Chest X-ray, AP view. Patient: 63 years old, sex M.
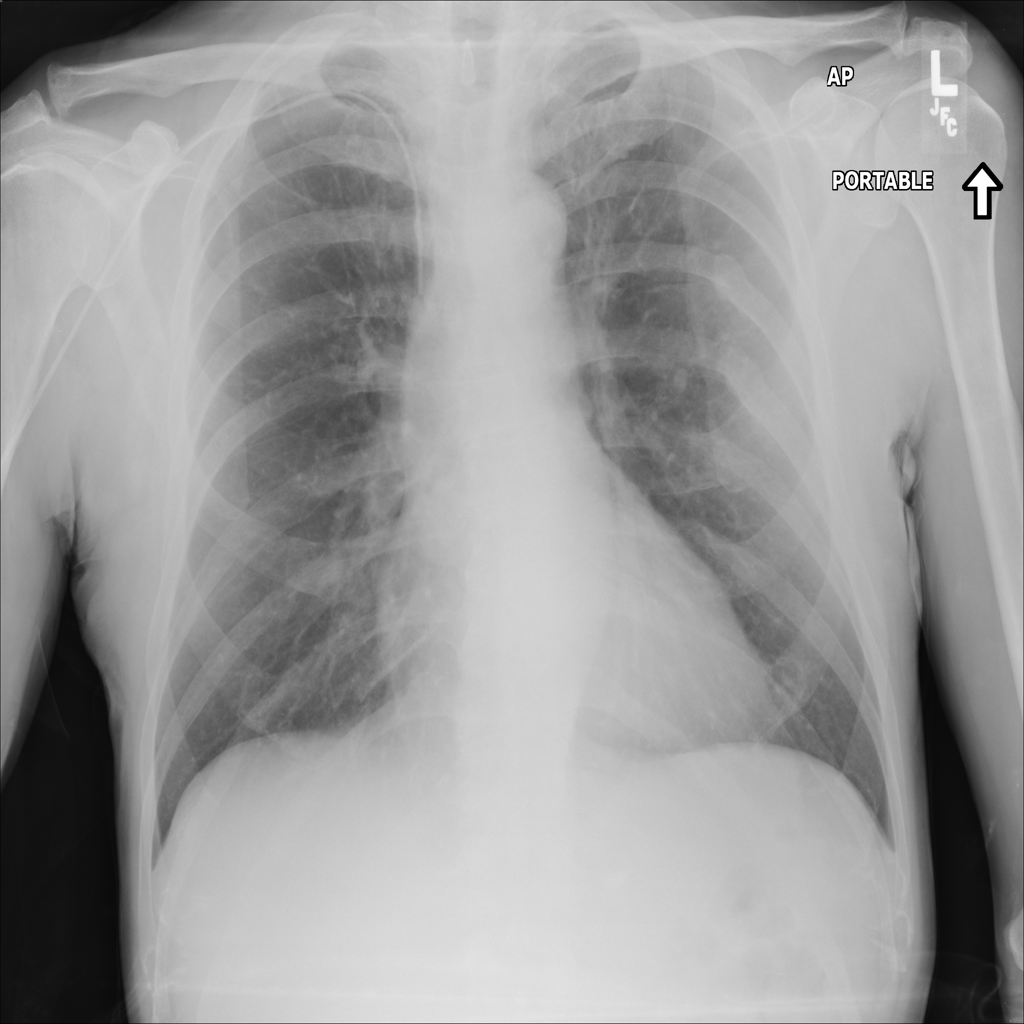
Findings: No Finding